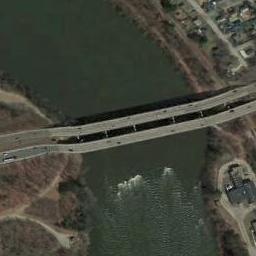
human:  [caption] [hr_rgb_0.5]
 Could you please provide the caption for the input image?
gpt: There is a white sign on the bridge .

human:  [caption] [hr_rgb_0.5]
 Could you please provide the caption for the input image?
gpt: A bridge connects the land on both sides of the turquoise water  There are many buildings and roads on the land .

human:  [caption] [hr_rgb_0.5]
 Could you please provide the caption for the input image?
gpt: A bridge is over the river between the bare land and some buildings .

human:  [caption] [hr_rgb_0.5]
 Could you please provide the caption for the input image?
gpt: Two bridges is built on a dark green river and the river crosses the vacant lot .

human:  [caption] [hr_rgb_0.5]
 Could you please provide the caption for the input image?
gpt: There are many cars on the bridge .